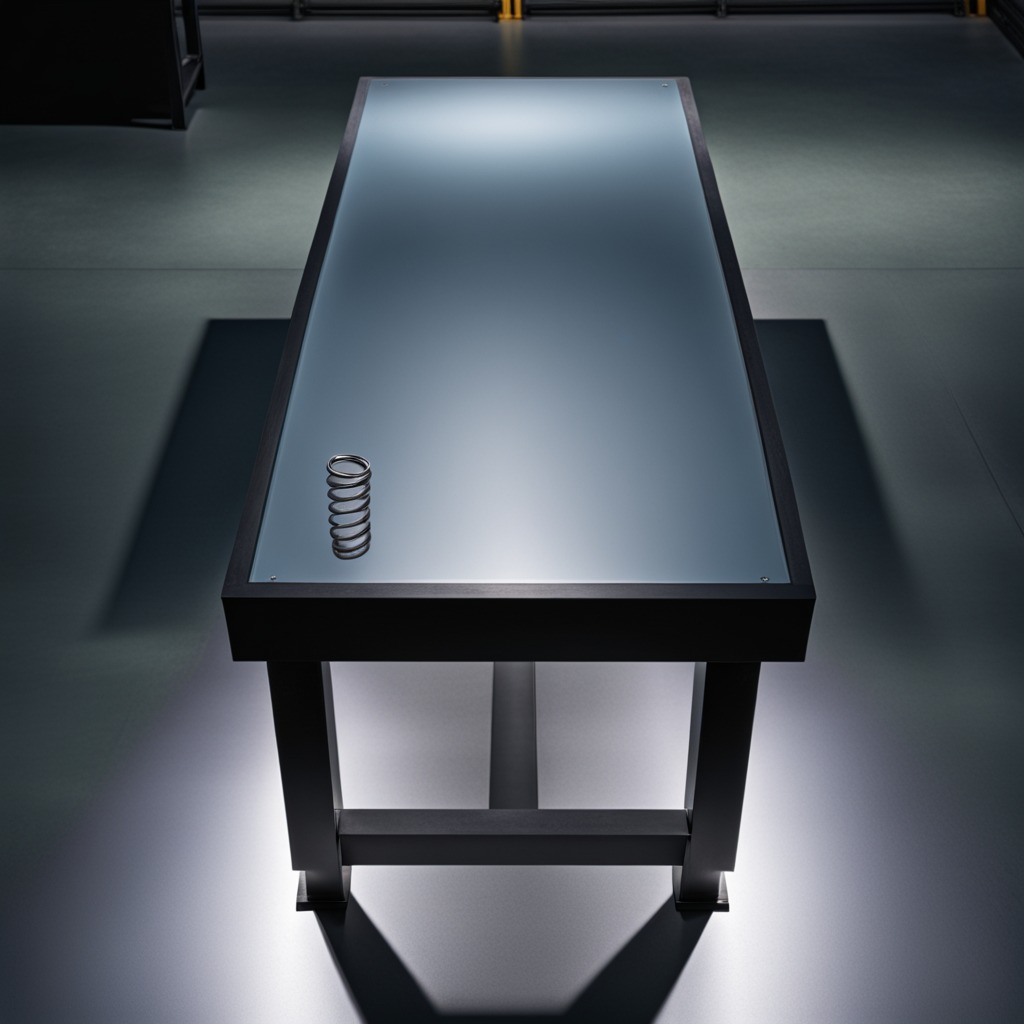
A coiled metal spring lies on the tabletop.